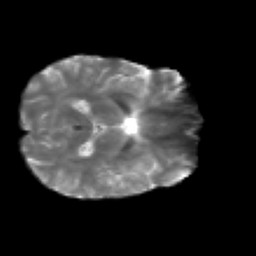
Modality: T2w
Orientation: axial
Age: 25
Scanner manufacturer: siemens
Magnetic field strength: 3 T
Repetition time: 2.2 s
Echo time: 0.084 s